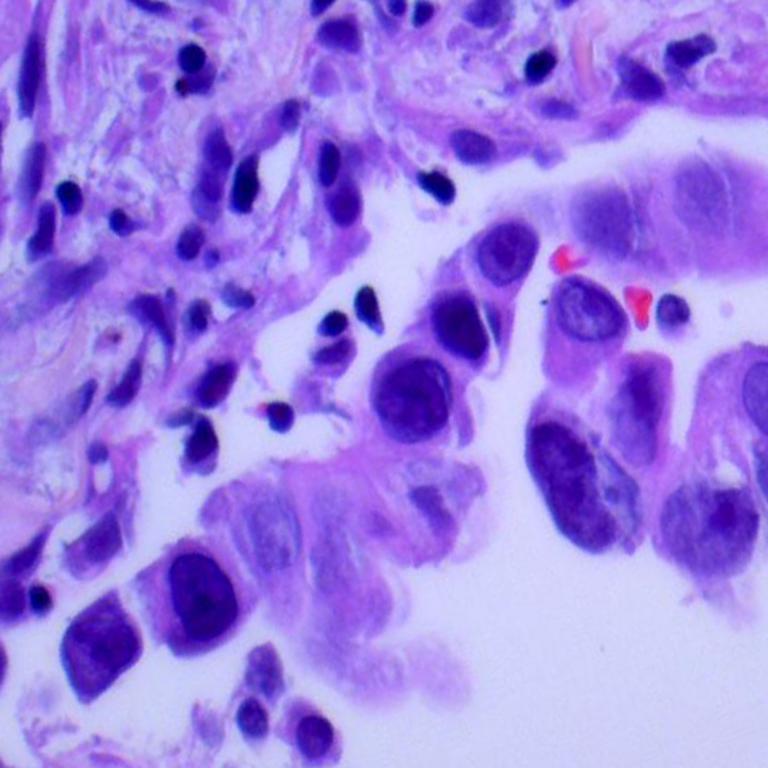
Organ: lung
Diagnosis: adenocarcinomas